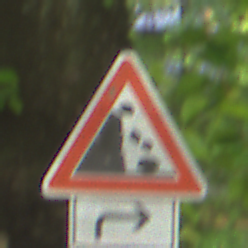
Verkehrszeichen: SteinschlagLinks
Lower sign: RichtungsangabeDurchPfeile5
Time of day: MorningAfternoon
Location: Outdoor (RoadRail)
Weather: Clear
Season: NotSpecified
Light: Natural